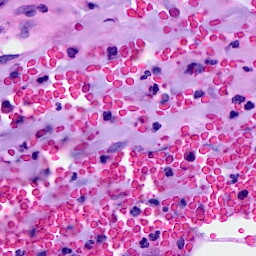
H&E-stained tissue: Breast